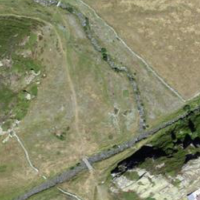
EUNIS habitat code: 26
Species observed at this site:
Chamaenerion dodonaei